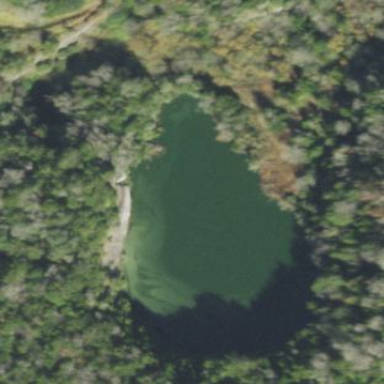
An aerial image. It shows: Reservoir of water.